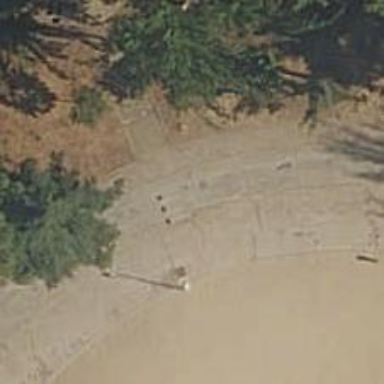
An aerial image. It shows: Concrete steps.